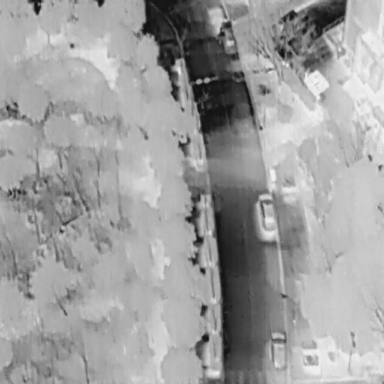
There are two Cars in the infrared image.